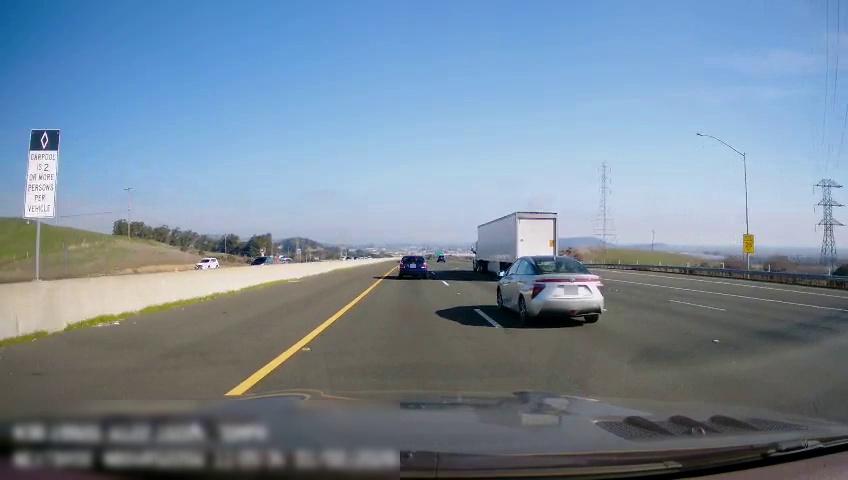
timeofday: Day
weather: Sunny
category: Drivable Space
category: Vehicles | Other LV
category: Vehicles | Car
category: Vehicles | Car
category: Vehicles | SUV
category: Vehicles | SUV
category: Vehicles | Car
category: Lanes | Current Lane
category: Lanes | Current Lane
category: Lanes | Alternate Lane
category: Lanes | Alternate Lane
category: Lanes | Alternate Lane
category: Lanes | Alternate Lane
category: Traffic | Signs
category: Traffic | Signs